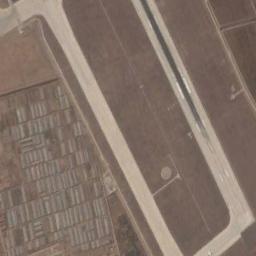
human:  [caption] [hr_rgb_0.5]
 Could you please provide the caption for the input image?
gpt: There is brown bare land next to the runway, And brown farmland next to the runway .

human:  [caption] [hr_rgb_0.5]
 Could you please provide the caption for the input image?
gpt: The runway is on the bare land next to the farmland .

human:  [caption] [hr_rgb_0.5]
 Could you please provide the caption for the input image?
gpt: The runway goes through the clearing and some items are next to the runway .

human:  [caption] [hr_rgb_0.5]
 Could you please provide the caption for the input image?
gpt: There is a large space on the runway .

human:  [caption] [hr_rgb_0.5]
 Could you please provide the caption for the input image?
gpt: There are brown bare land beside the runway .